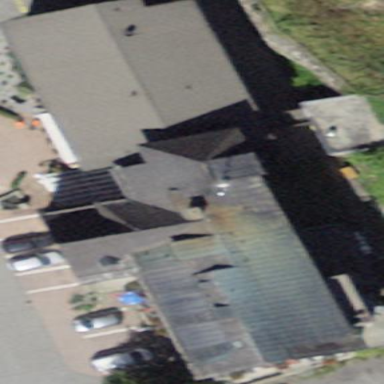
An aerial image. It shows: Nursing home building.